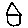
Label: house